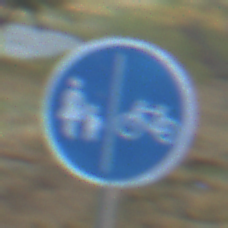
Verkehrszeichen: GetrennterRadUndGehwegRadwegRechts
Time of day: Dawn
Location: Outdoor (Nature)
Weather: Clear
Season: NotSpecified
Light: Natural